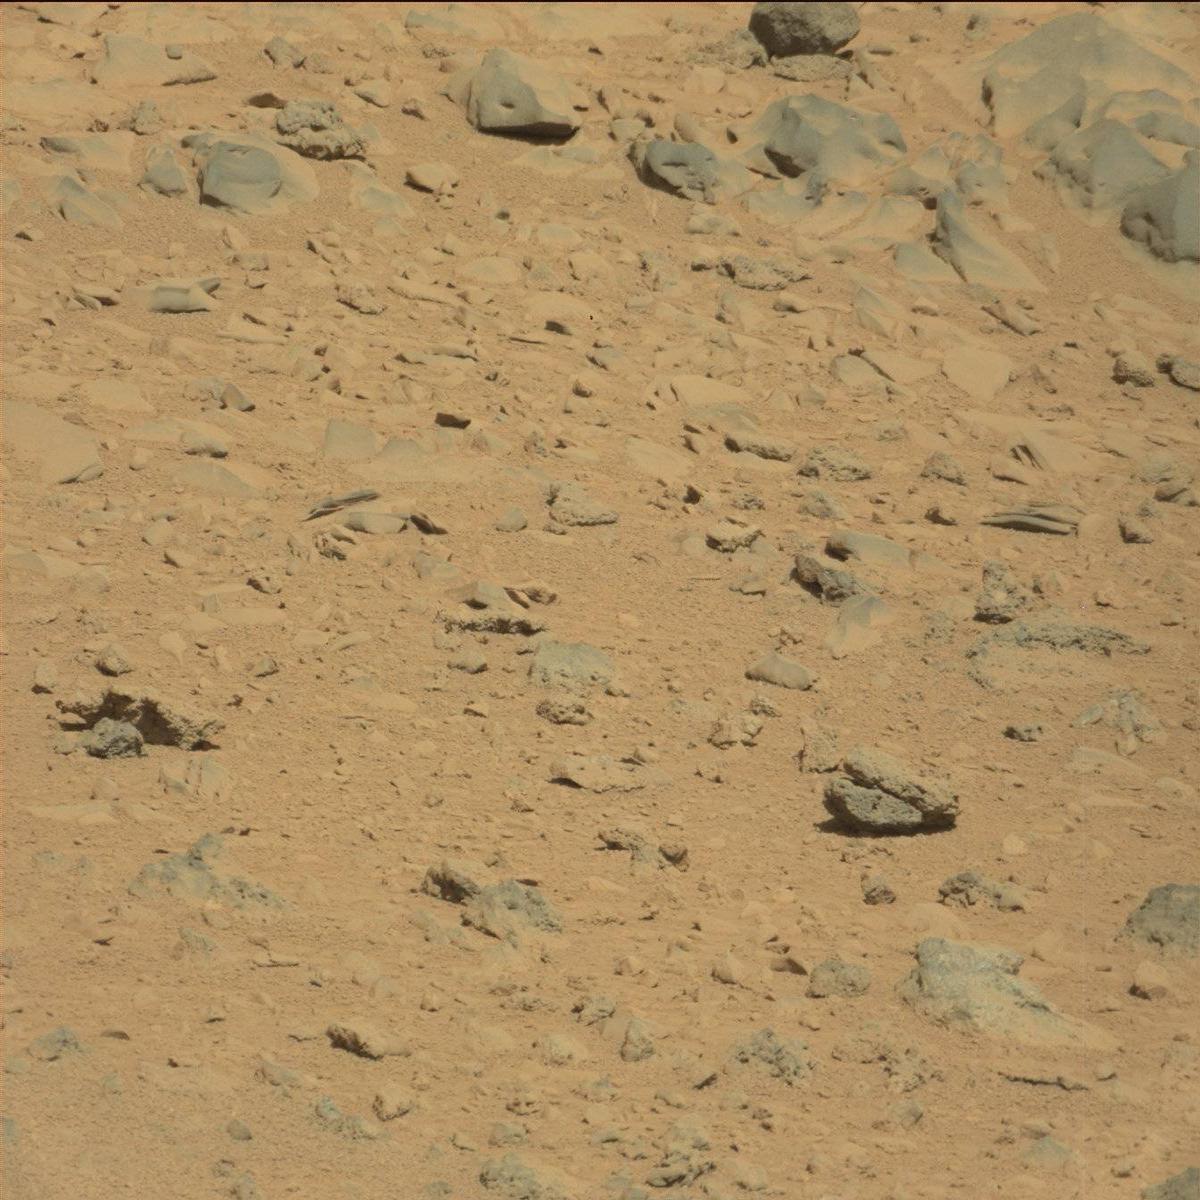
Terrain classes present: Bedrock, Rock, Sand / Soil